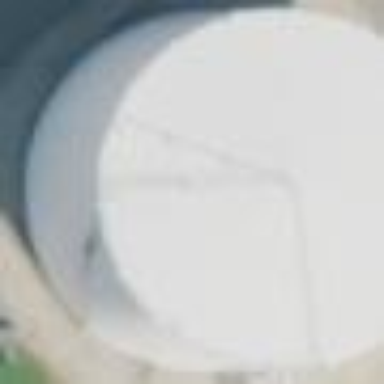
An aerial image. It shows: Storage tank which is man-made.